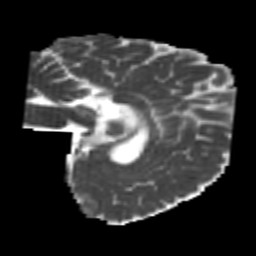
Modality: MD
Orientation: sagittal
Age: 22
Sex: female
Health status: healthy
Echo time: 0.074 s